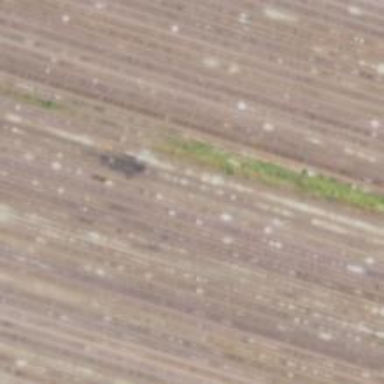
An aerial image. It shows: Railway yard.